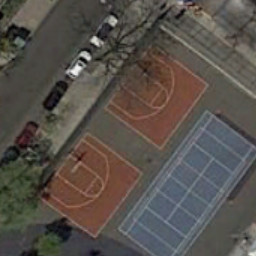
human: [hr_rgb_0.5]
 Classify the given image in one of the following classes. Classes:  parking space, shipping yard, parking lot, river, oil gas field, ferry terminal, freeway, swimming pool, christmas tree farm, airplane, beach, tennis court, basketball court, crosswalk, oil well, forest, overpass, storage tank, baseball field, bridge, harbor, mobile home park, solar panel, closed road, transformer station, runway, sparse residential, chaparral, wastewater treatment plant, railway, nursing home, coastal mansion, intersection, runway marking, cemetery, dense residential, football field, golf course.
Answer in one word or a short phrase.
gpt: basketball court